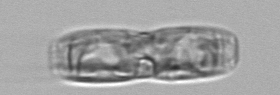
Label: pennate_morphotype1